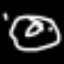
Label: donut